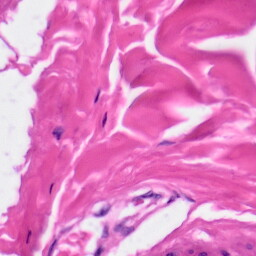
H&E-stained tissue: Skin